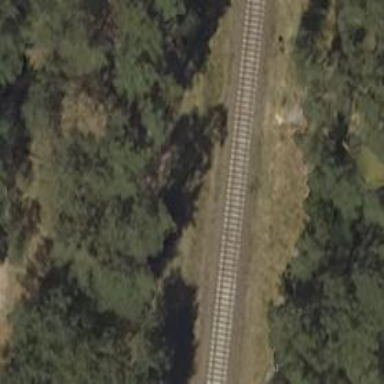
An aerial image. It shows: Railway milestone.